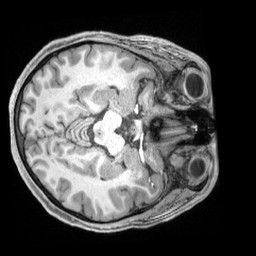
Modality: T1w
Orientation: axial
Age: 29
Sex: male
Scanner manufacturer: siemens
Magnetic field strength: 3 T
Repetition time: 2.4 s
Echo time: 0.00226 s